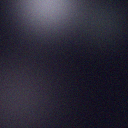
Screen state: off